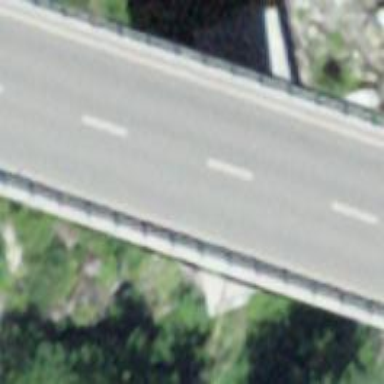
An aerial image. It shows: Secondary road crossing bridge.